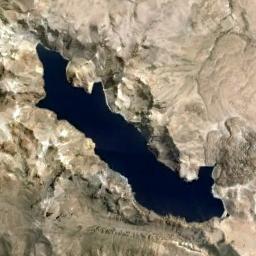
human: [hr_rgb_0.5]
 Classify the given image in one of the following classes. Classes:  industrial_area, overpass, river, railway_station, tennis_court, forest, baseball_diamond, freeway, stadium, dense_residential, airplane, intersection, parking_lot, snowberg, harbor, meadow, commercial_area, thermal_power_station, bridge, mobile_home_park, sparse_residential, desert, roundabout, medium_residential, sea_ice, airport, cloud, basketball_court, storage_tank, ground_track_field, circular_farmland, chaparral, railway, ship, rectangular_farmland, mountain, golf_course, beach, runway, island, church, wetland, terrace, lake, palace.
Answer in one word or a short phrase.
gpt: lake